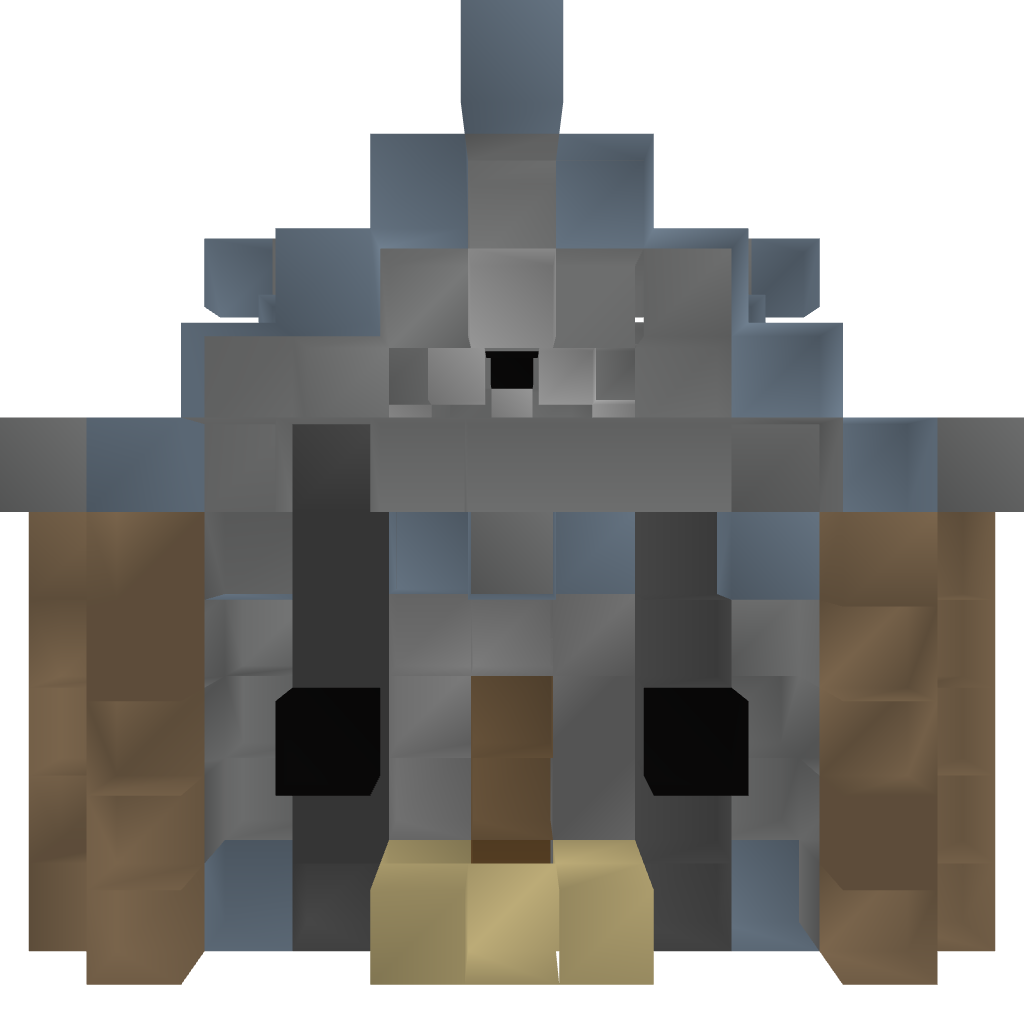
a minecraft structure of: House 1